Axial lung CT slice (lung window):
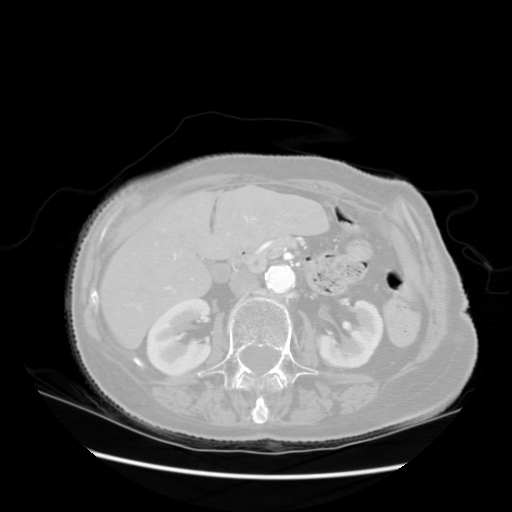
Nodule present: no